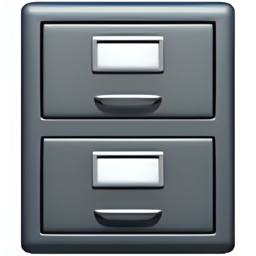
Name: file cabinet
Emoji: 🗄
Group: Objects
Sub-group: office